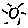
Label: sun